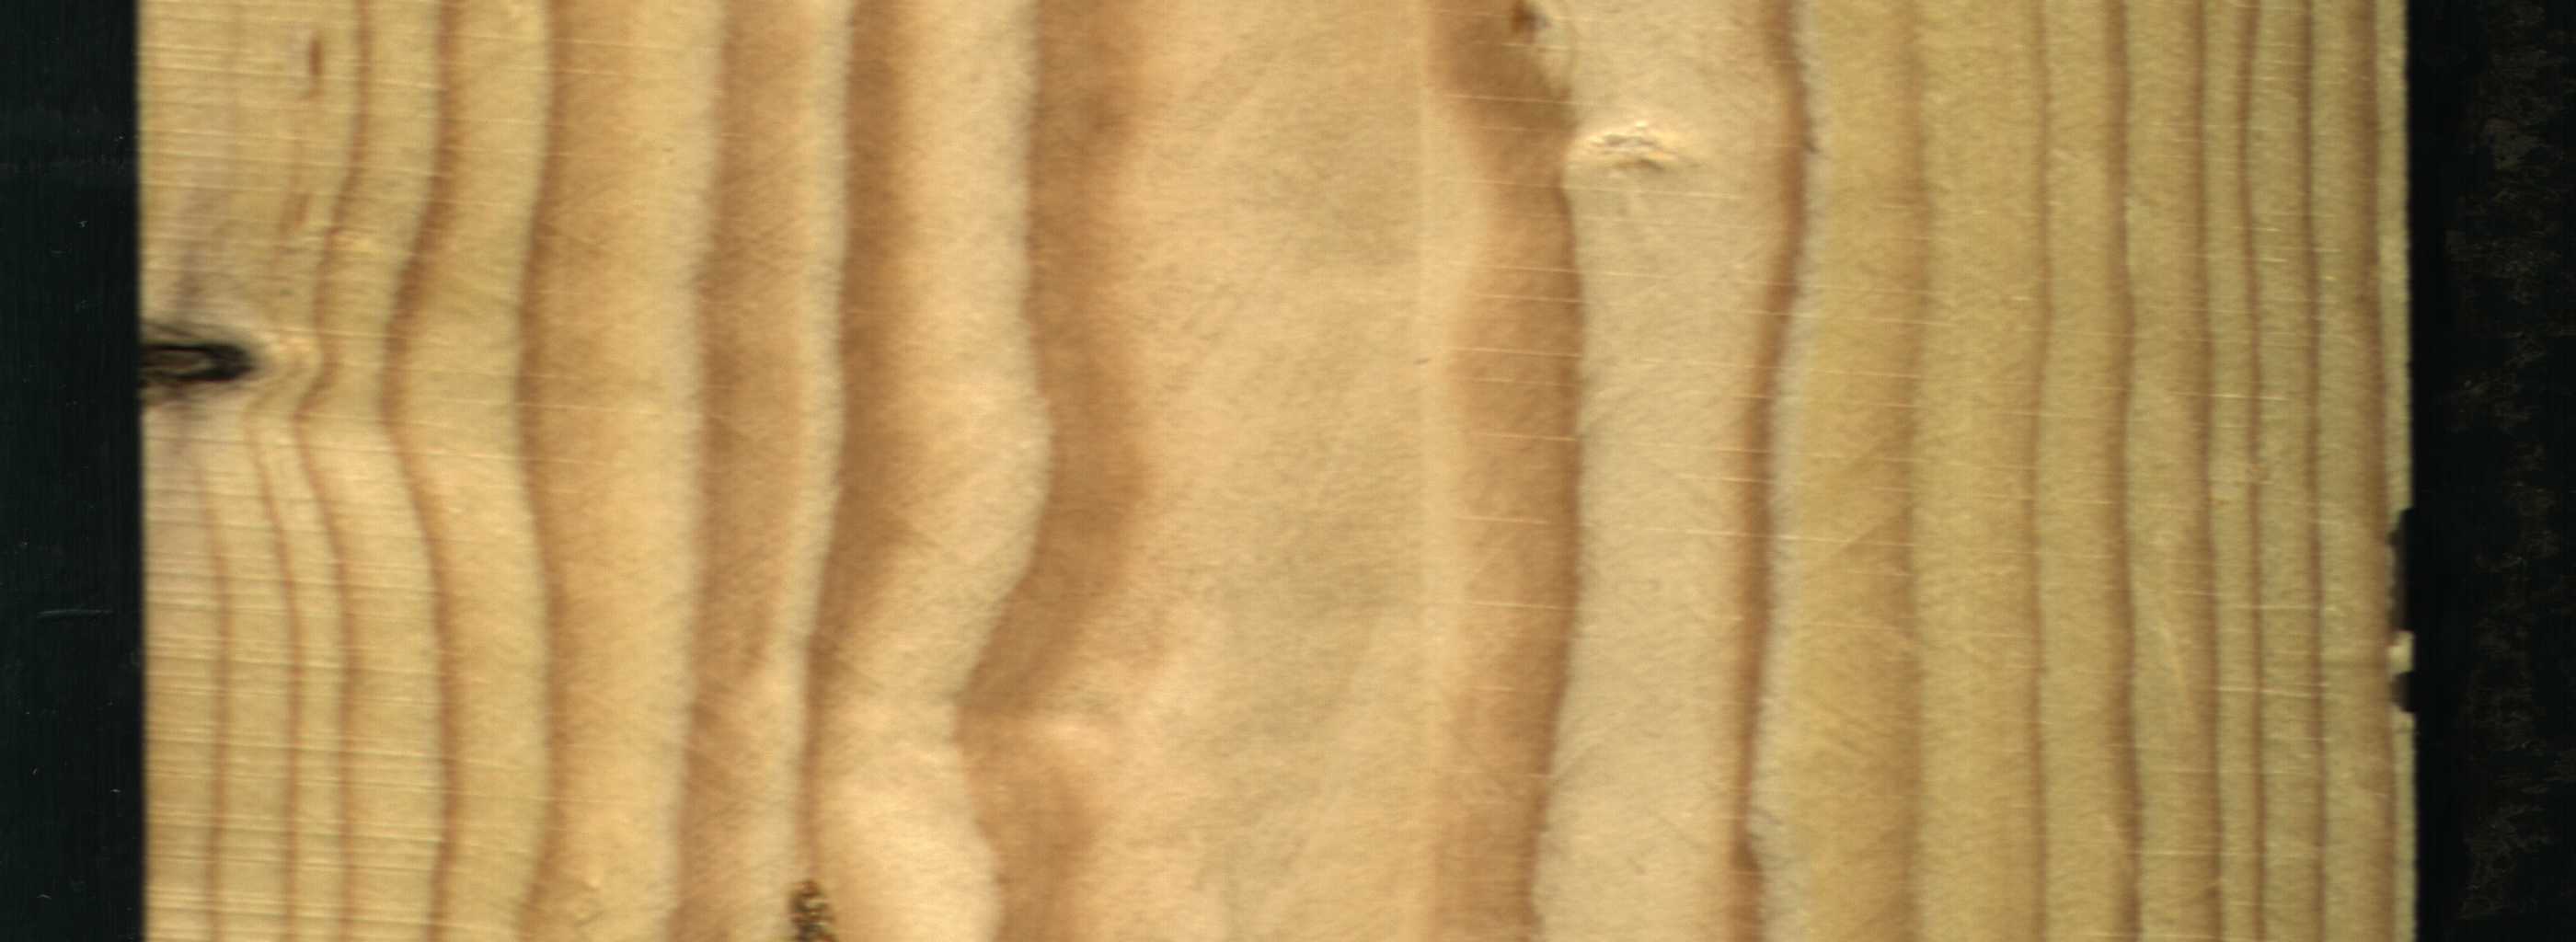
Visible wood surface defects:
resin
Dead_Knot